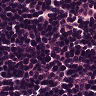
Metastatic tissue present: no